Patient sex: M
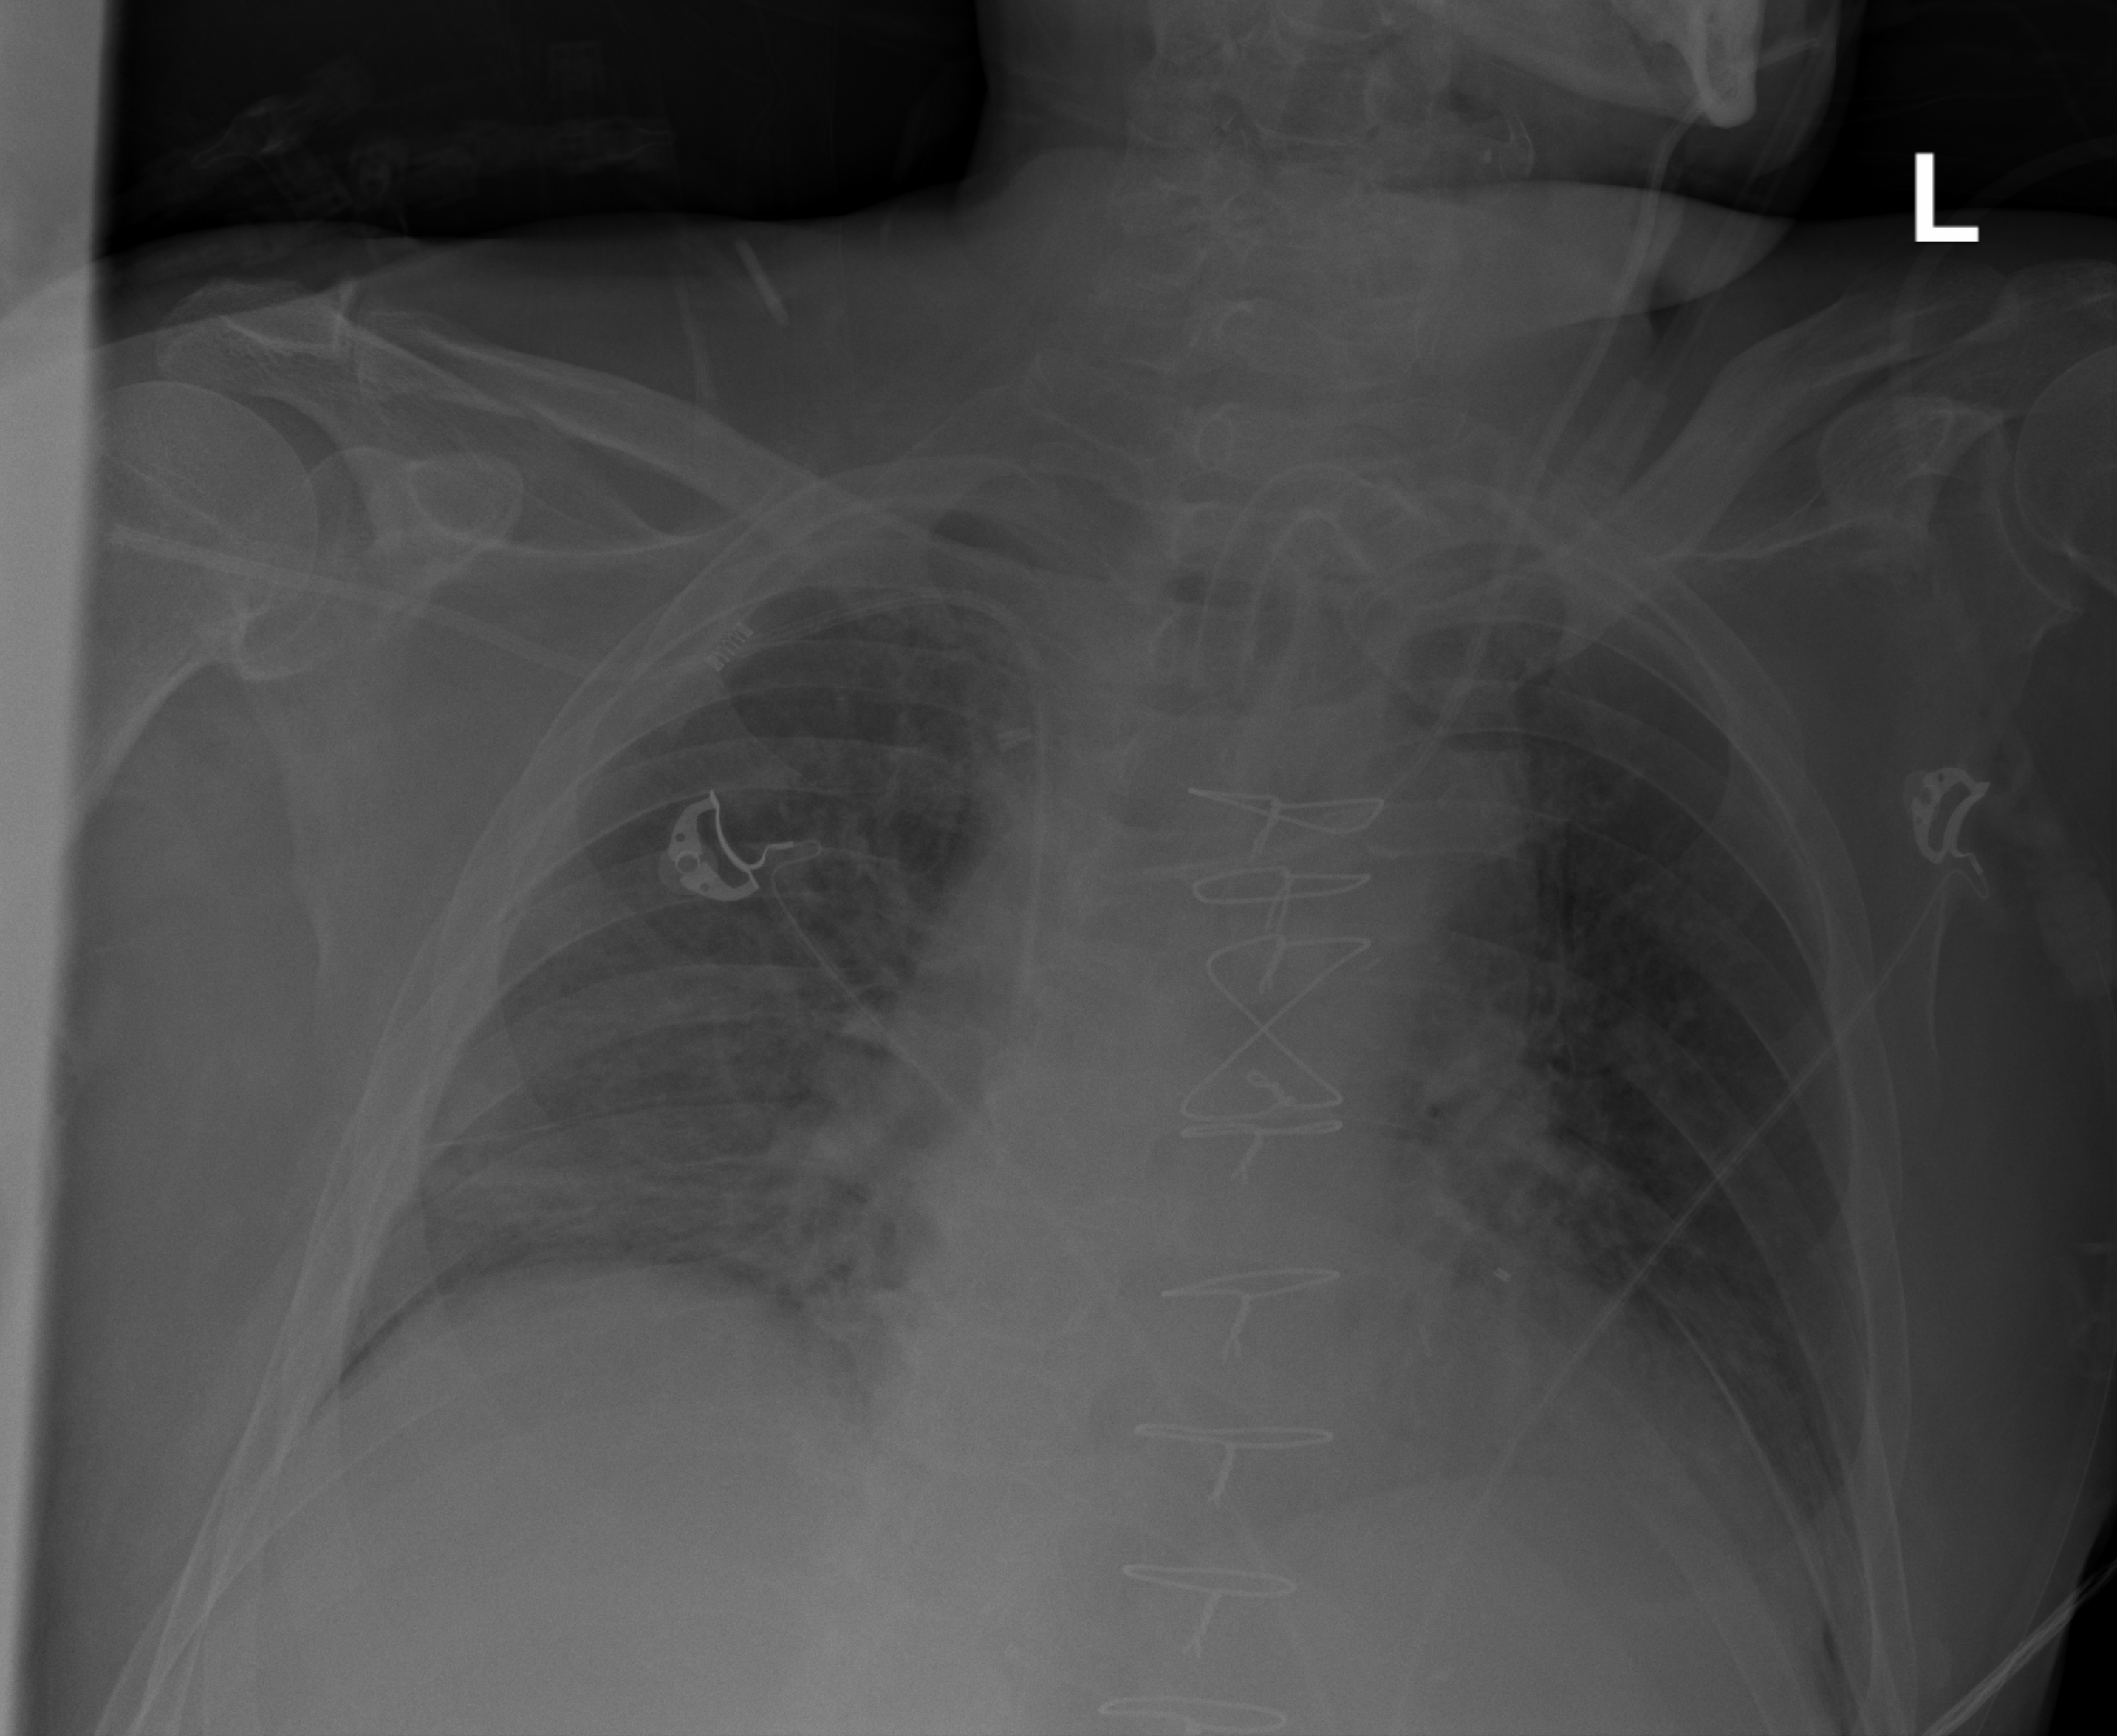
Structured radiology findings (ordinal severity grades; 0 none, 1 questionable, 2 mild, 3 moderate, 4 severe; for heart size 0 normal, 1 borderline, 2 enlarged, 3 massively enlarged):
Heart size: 2
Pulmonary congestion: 2
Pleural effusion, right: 0
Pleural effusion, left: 0
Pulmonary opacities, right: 0
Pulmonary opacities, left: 0
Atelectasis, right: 2
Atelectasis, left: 2